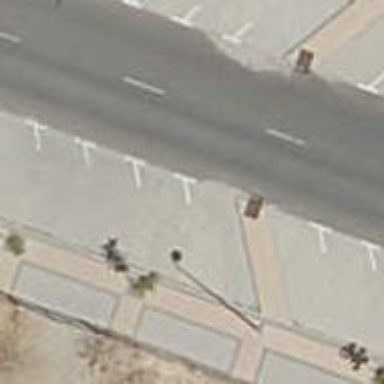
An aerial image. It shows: Kerb barrier.